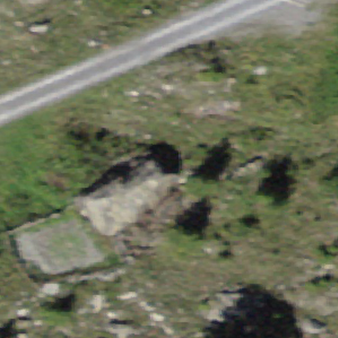
Label: bouldering_area